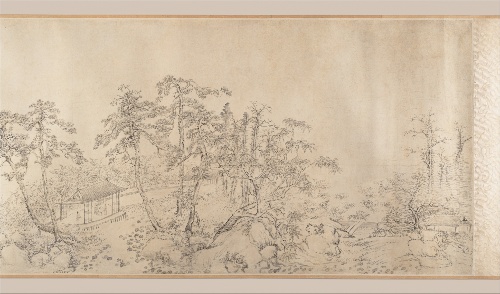
Title: 清   高簡   説詩圖   卷|Discourse on Poetry
Artist: Gao Jian
Artist bio: Chinese, 1634–after 1715
Date: 1698
Object type: Handscroll
Classification: Paintings
Medium: Handscroll; ink on paper
Culture: China
Period: Qing dynasty (1644–1911)
Dimensions: Image: 13 11/16 x 35 7/16 in. (34.8 x 90 cm)
Department: Asian Art
Credit line: Purchase, The Vincent Astor Foundation Gift and The Dillon Fund Gift, 2008
Accession year: 2008
Repository: Metropolitan Museum of Art, New York, NY
Tags: Gardens|Landscapes